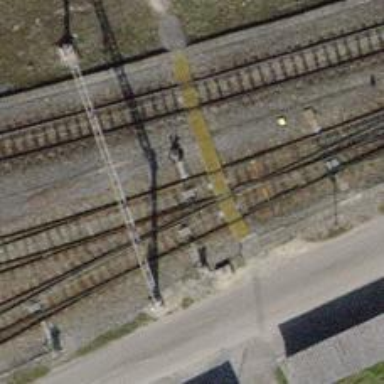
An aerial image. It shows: Railway switch.